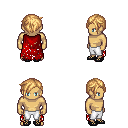
a pixel art fantasy rpg character, male body template, human, tanned skin, red tattered cape, white pants, light blonde pixie cut hairstyle, ghillies, four views (front, back, left, right), 2x2 character sprite sheet, small pixel art, hard edges, no anti-aliasing